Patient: sex M, age 32
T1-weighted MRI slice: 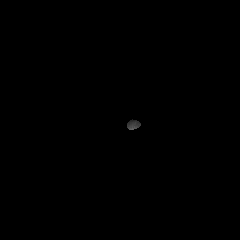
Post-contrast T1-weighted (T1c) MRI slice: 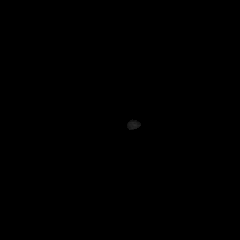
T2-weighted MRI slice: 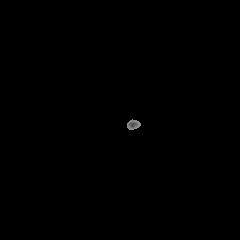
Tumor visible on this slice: no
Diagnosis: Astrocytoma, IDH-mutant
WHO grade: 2